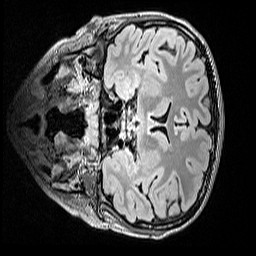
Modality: FLAIR
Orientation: coronal
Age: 11
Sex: male
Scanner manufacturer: siemens
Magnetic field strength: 3 T
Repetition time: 5 s
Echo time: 0.388 s